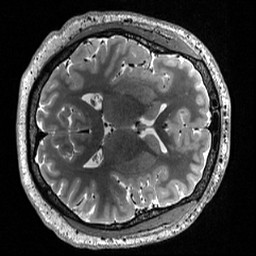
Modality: T2w
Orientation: axial
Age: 32
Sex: male
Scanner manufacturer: siemens
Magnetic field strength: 3 T
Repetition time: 3.2 s
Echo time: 0.566 s